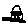
Label: house